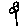
Label: flower